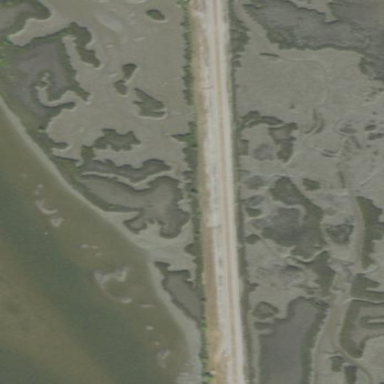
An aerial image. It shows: Saltmarsh wetland.